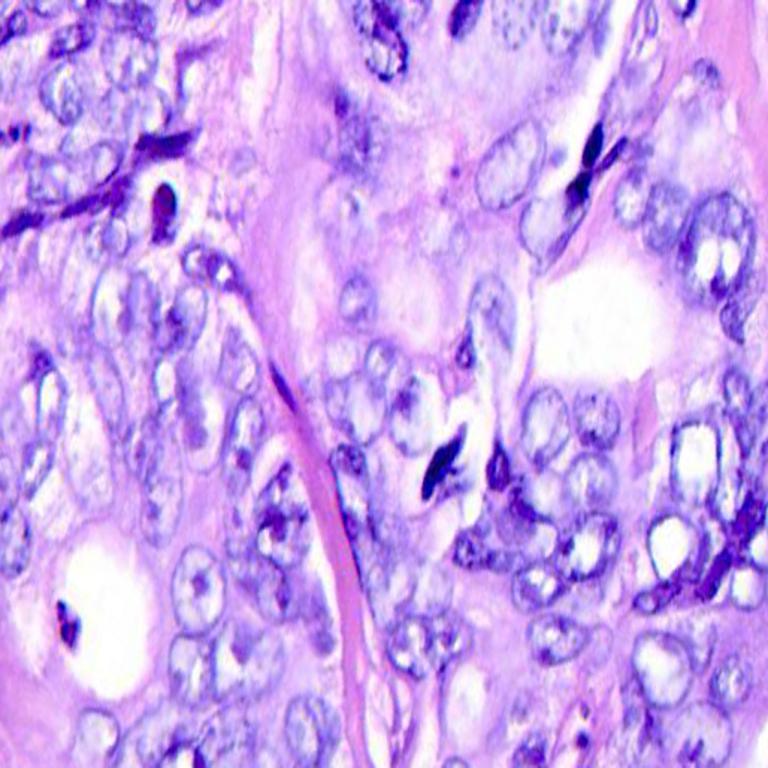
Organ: colon
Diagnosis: adenocarcinomas